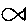
Label: fish